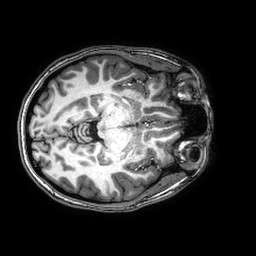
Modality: T1w
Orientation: axial
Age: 22
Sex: female
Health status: healthy